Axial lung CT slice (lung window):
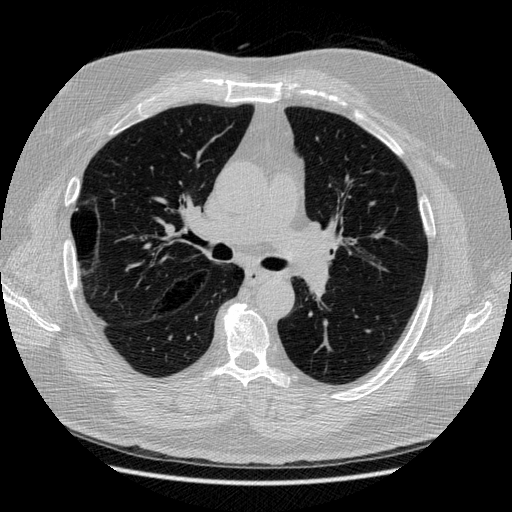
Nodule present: no